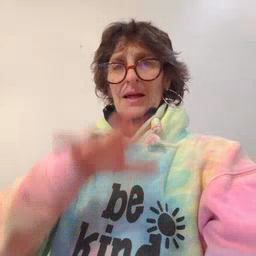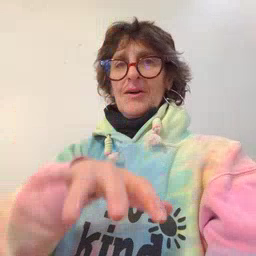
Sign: alligator